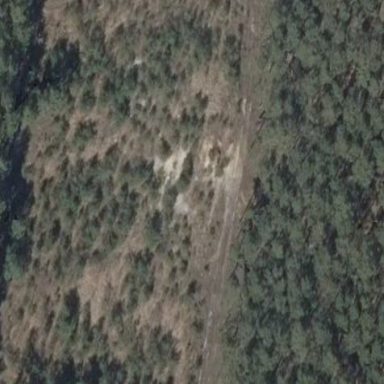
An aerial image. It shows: Forest area with natural scrub vegetation.